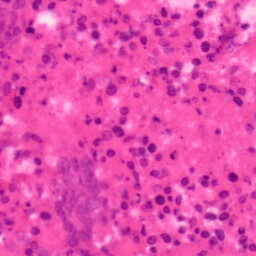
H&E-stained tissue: Colon